Question: I have added an ImageView as a background and added a .png image but the actual image does not show in storyboard but when i run it shows.
Anyone know why this is the case?
See picture:

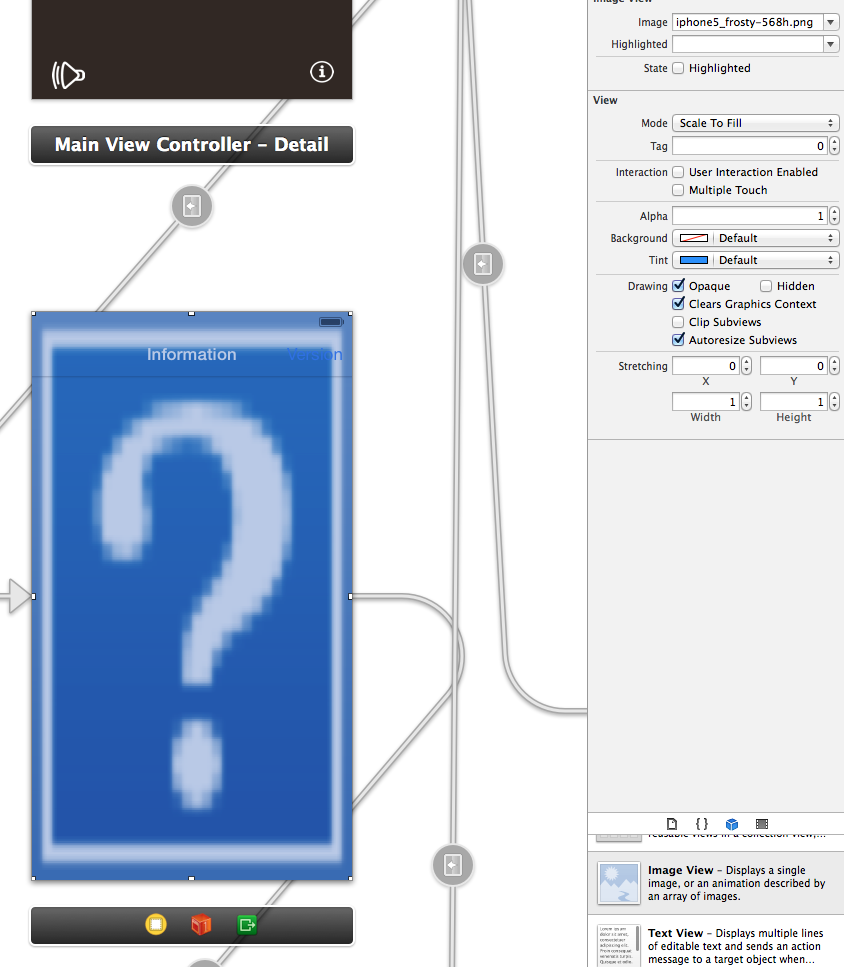
Answer: I did solve this and it turned out to be the name of the .png that caused the problem. When changed "iphone5_frosty-568h@2x.png" to a shorter name it suddenly worked.